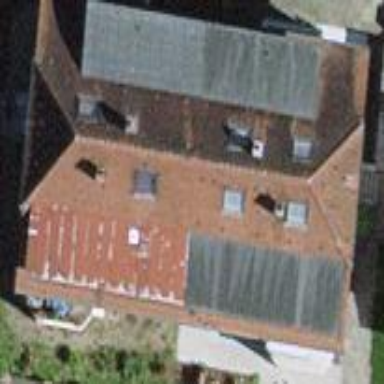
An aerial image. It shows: Apartment building with hipped roof.